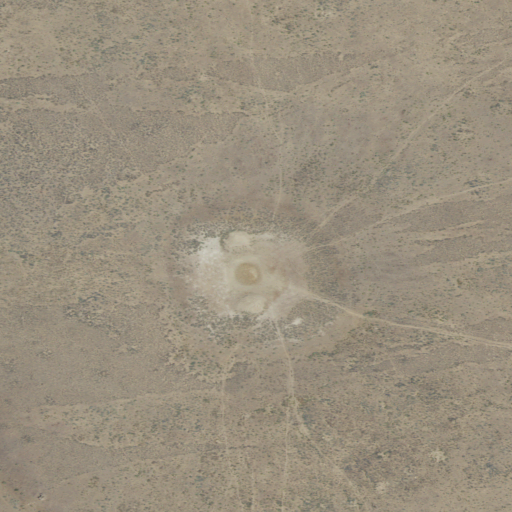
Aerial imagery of plain(s) in Oregon named Old Jims Lake containing shrub and grassland